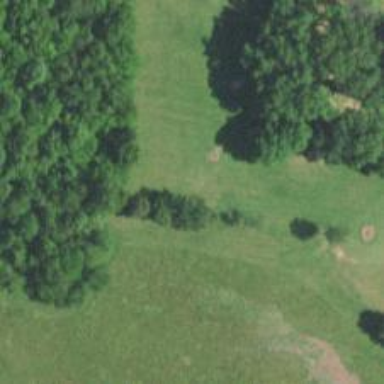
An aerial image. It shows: Disc golf tee.